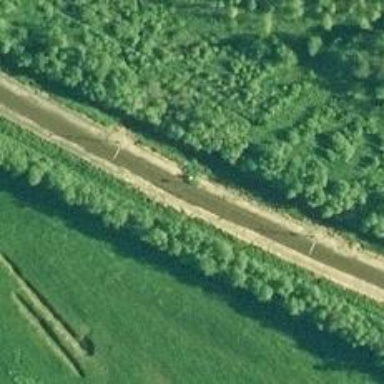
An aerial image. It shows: Railway track with continuous electrified contact lines.